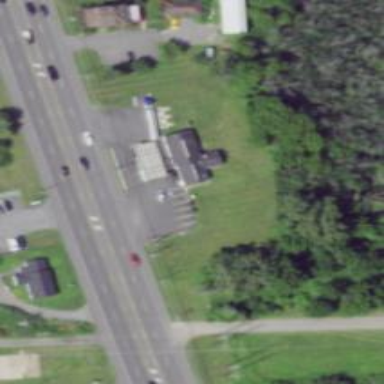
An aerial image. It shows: Convenience shop.